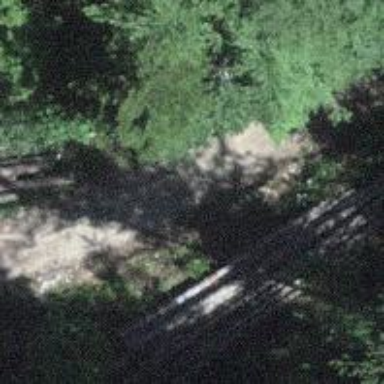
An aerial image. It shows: Track with grade2 tracktype.